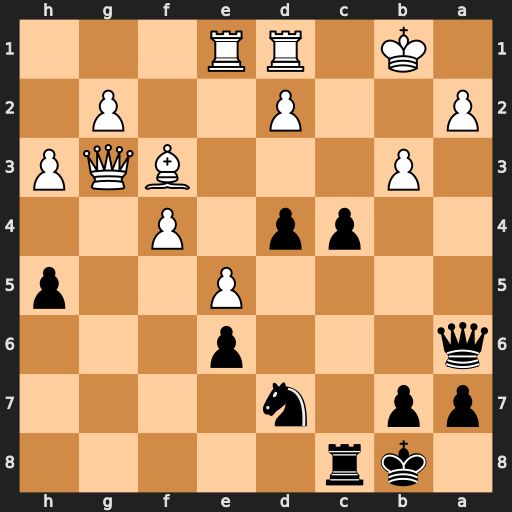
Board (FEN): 1kr5/pp1n4/q3p3/4P2p/2pp1P2/1P3BQP/P2P2P1/1K1RR3
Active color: b
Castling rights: -
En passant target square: -
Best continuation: cxb3 axb3 Qd3+